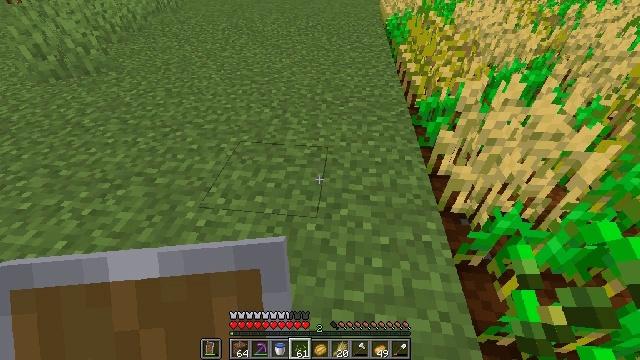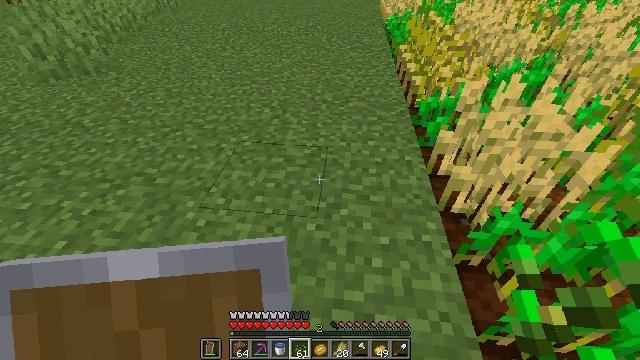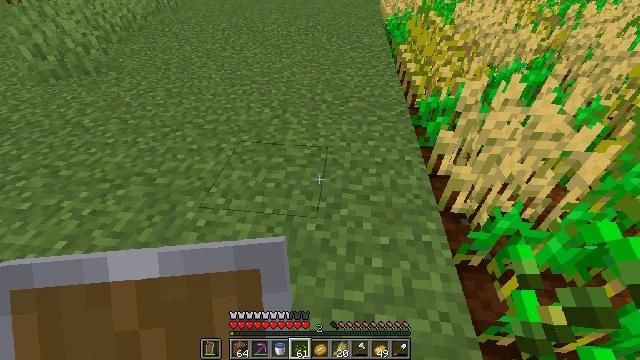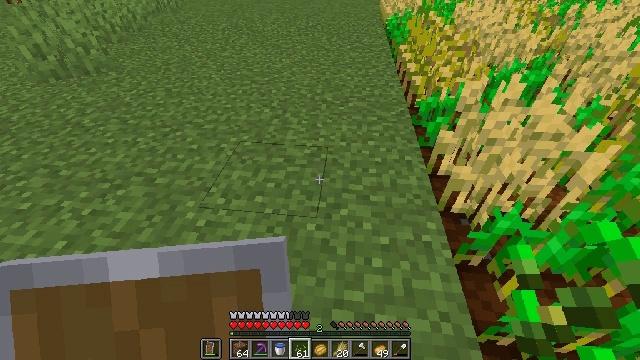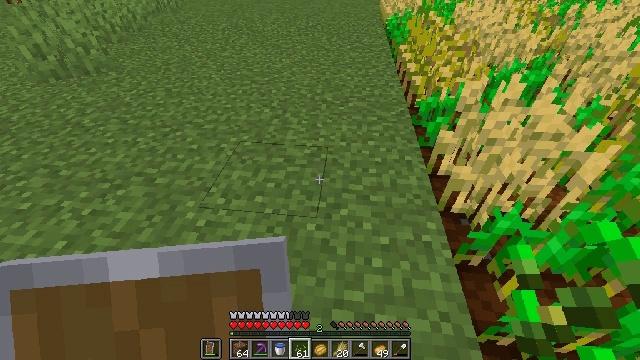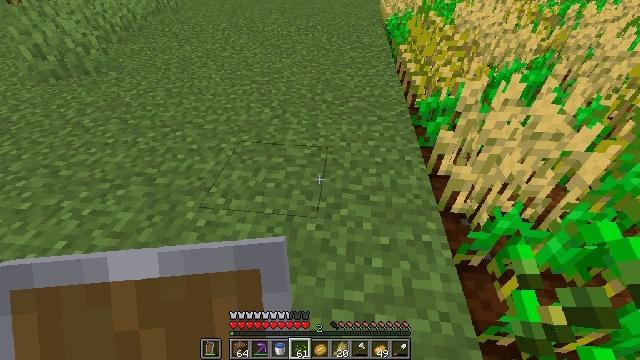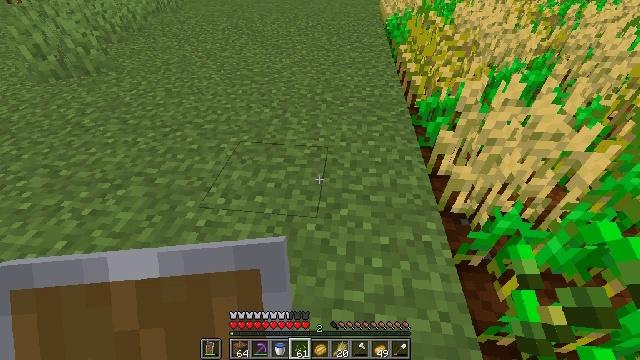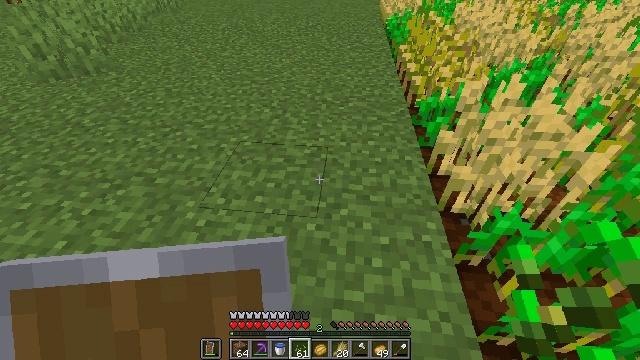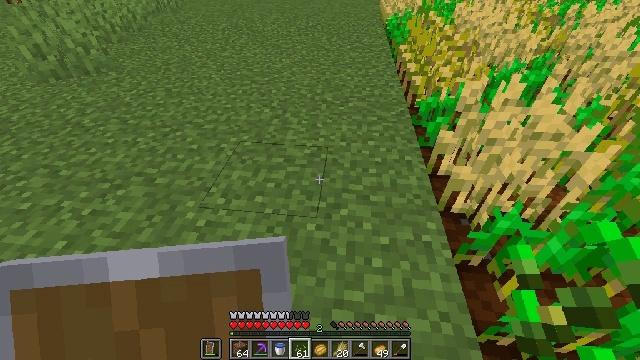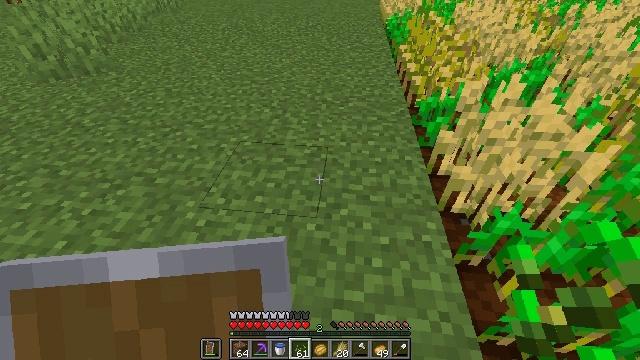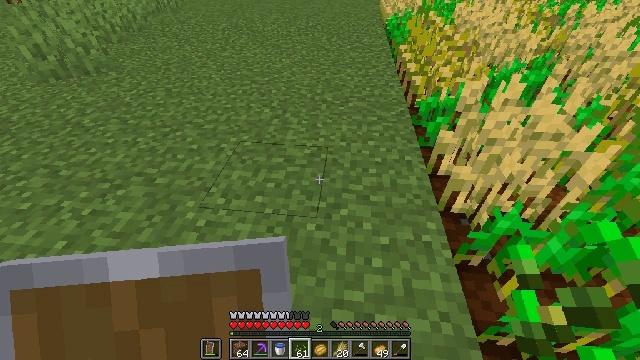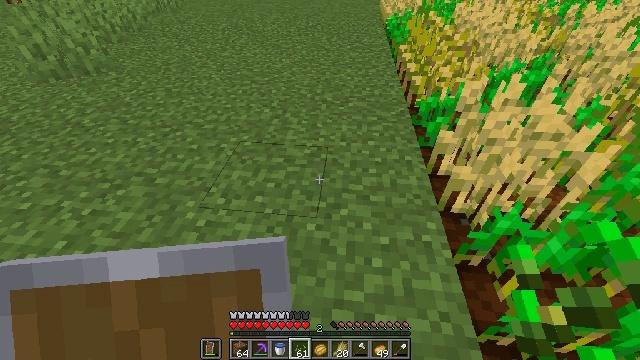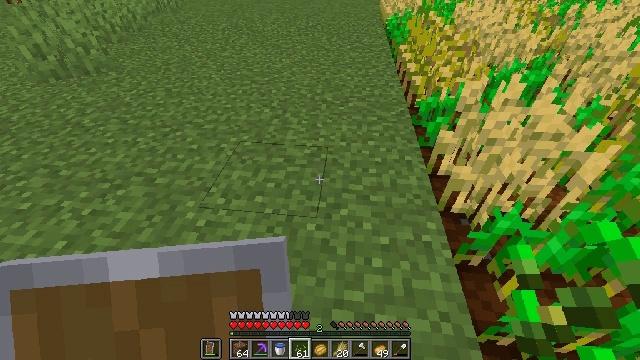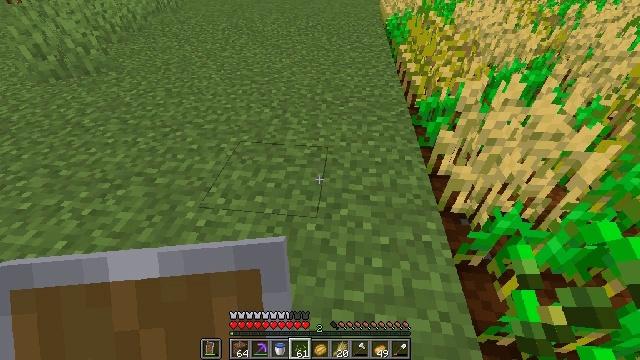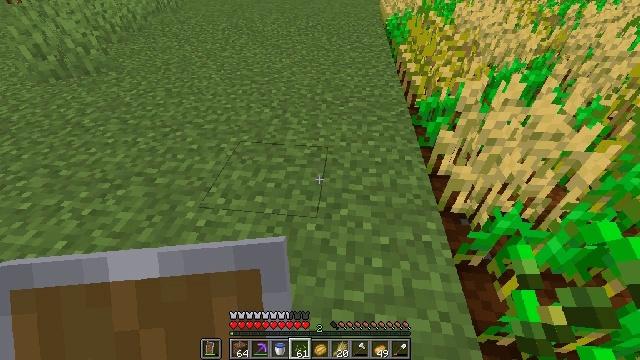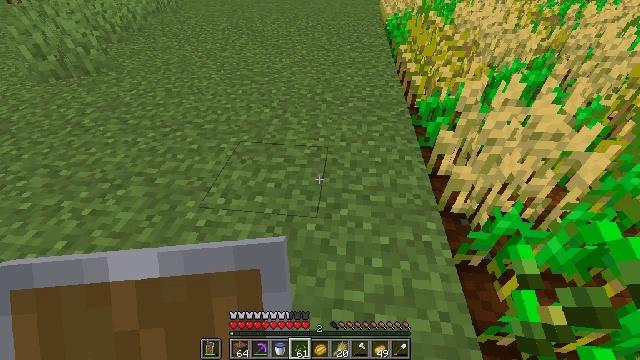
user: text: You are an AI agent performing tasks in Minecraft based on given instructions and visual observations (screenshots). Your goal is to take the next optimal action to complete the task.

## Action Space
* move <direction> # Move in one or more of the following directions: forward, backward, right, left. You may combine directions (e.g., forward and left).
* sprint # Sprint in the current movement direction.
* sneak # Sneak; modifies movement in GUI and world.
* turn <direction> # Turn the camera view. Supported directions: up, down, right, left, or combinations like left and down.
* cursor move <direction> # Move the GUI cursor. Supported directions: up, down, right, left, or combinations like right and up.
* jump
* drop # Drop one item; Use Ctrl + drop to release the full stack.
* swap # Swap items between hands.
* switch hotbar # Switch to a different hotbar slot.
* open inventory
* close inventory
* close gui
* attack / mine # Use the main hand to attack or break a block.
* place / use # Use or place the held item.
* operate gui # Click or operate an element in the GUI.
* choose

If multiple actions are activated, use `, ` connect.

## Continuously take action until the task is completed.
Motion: motion action
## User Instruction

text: Get wheat from the farmland.
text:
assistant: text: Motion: no_op
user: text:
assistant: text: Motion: no_op
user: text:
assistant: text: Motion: no_op
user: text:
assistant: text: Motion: no_op
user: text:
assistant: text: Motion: no_op
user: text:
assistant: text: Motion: no_op
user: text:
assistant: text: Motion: no_op
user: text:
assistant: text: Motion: no_op
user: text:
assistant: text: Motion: no_op
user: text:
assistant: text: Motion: no_op
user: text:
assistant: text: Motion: no_op
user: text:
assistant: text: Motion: no_op
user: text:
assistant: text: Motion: no_op
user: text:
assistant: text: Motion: no_op
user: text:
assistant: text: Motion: no_op
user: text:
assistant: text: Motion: no_op
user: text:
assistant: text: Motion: no_op
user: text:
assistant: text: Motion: no_op
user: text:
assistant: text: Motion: no_op
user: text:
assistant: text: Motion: no_op
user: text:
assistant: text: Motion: no_op
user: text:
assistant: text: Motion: no_op
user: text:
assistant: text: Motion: no_op
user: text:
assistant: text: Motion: no_op
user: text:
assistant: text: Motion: no_op
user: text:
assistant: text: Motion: no_op
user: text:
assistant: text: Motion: no_op
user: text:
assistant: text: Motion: no_op
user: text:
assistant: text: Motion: no_op
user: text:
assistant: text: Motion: no_op